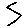
Label: zigzag